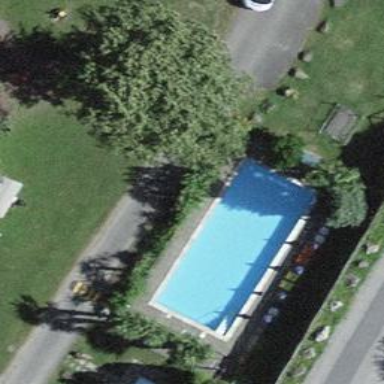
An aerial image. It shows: Swimming pool located in leisure land.